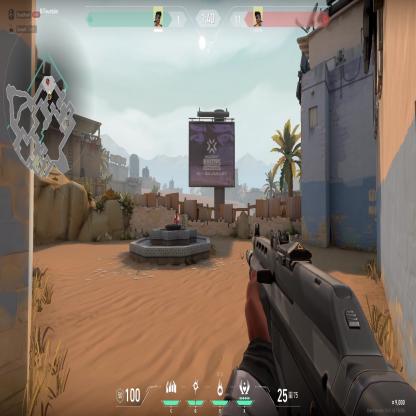
Label: enemy